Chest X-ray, PA view. Patient: 57 years old, sex M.
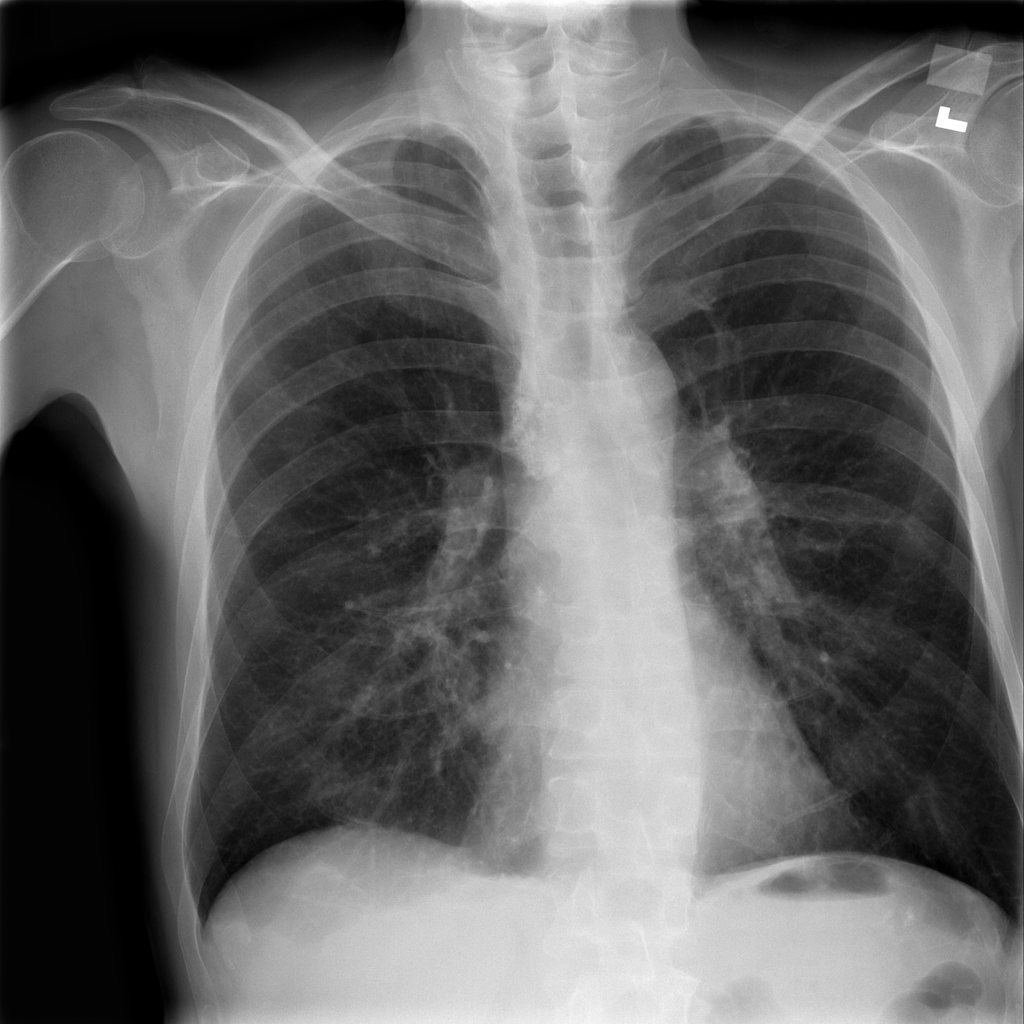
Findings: No Finding